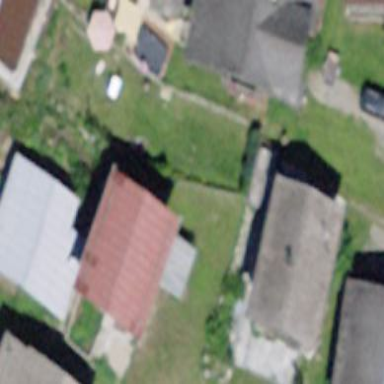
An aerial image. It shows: Simple and straightforward house.